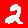
Digit: 2